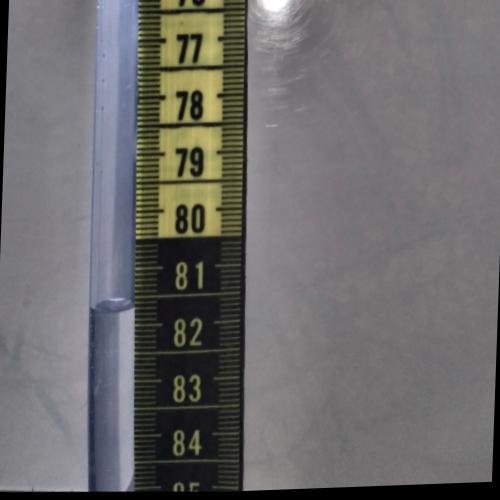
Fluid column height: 81.7 cm